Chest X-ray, PA view. Patient: 61 years old, sex M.
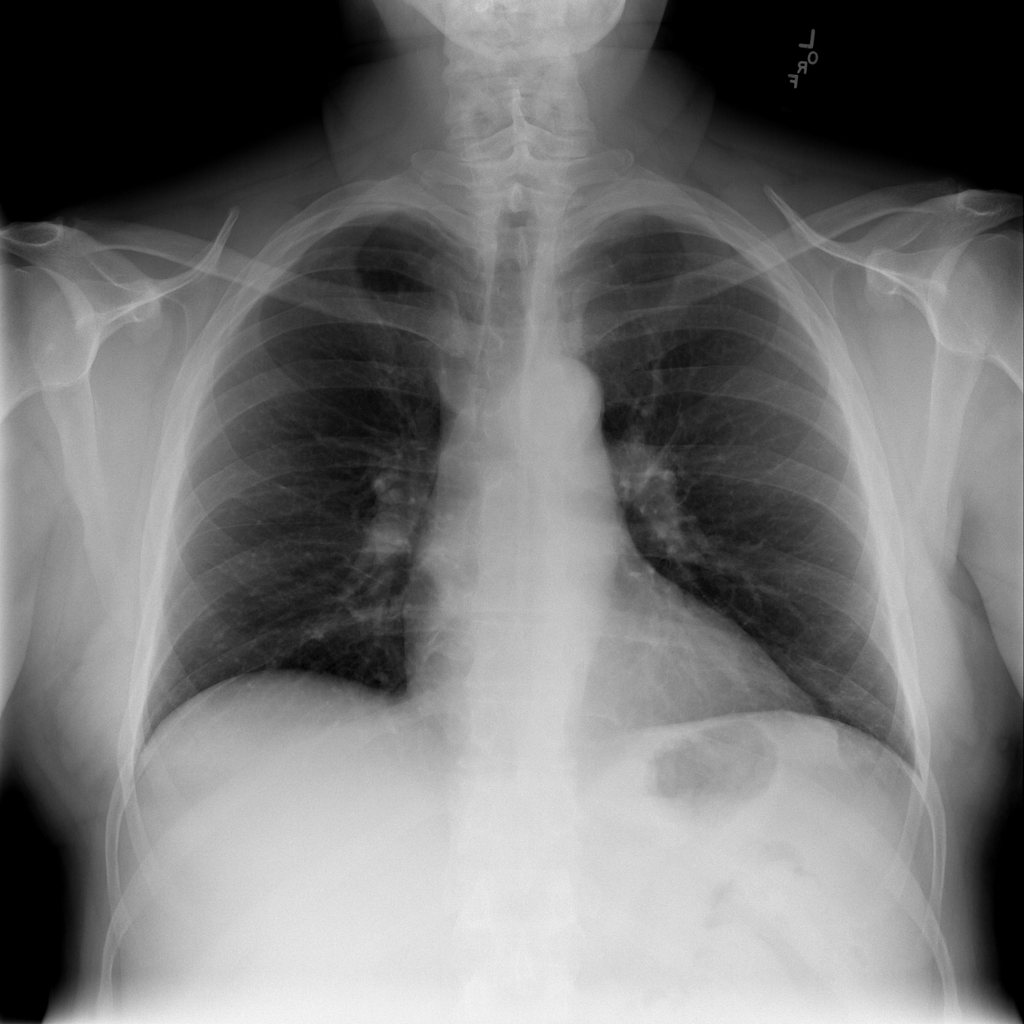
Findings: No Finding